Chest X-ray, PA view. Patient: 39 years old, sex M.
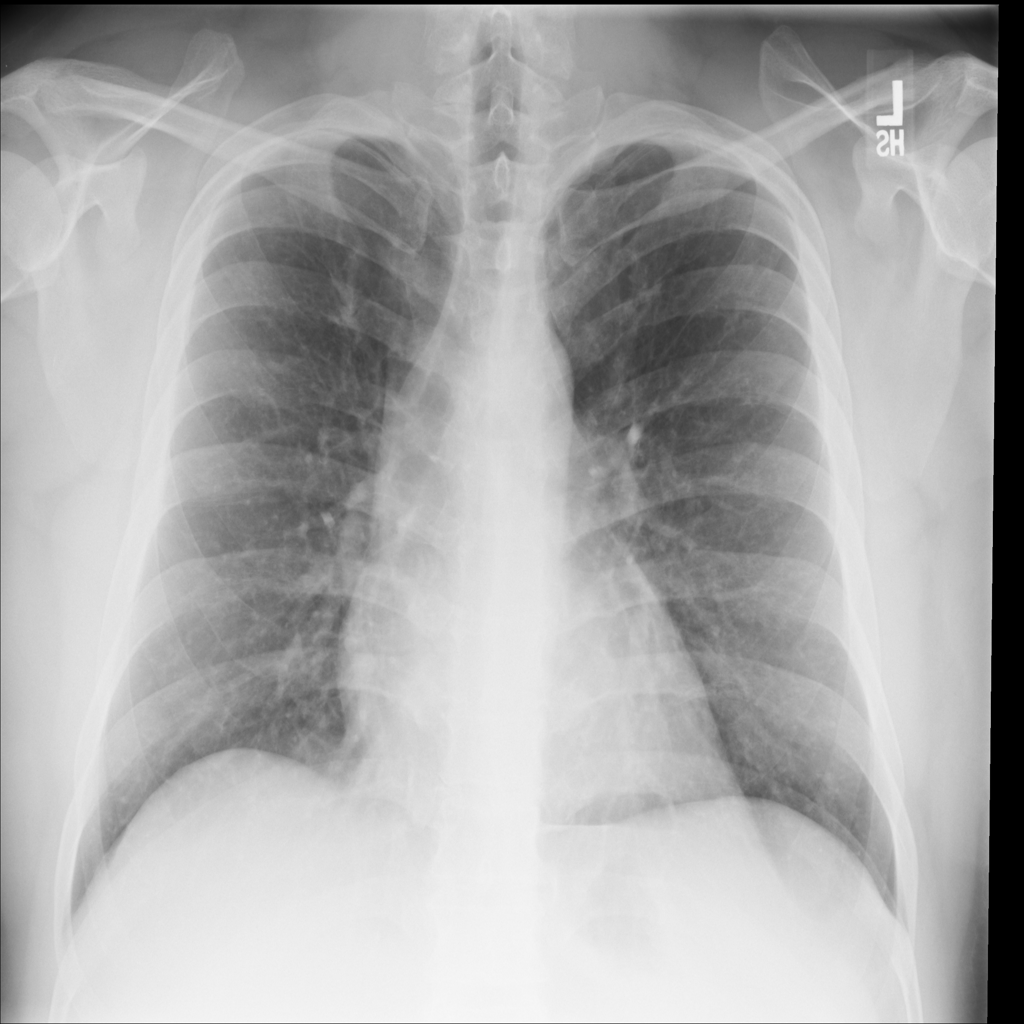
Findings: No Finding